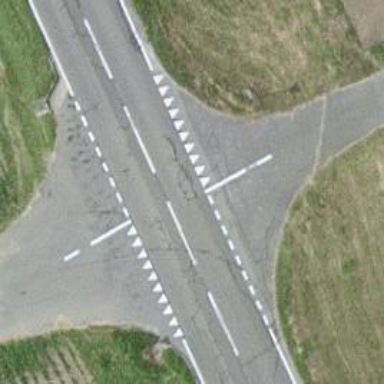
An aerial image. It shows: Road with "give way" sign.